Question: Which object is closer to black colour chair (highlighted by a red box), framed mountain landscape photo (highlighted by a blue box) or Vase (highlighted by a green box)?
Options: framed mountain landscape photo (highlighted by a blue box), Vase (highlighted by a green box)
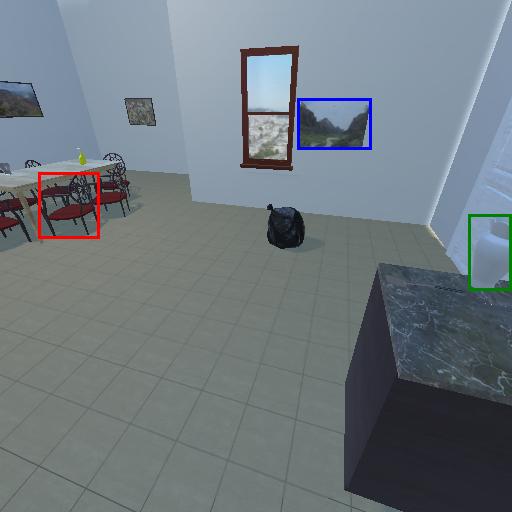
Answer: framed mountain landscape photo (highlighted by a blue box)